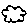
Label: cloud